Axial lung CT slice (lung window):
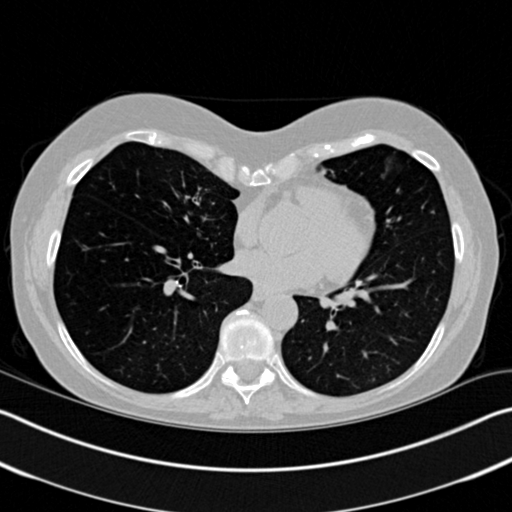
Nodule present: no